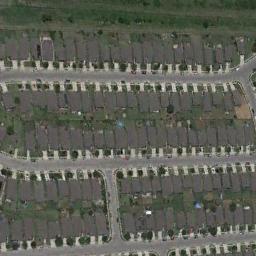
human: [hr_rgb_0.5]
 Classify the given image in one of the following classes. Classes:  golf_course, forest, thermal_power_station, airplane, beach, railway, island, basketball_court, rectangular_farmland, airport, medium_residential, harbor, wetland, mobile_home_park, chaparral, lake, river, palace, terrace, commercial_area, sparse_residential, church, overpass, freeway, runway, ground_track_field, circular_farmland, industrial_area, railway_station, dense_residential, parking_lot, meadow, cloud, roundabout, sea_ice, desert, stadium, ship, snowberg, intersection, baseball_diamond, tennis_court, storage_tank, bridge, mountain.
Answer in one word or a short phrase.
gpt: mobile_home_park